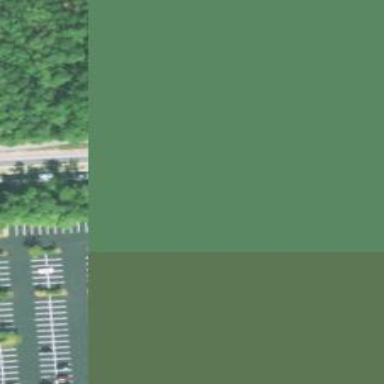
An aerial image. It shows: Parking space.